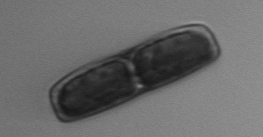
Label: Ephemera